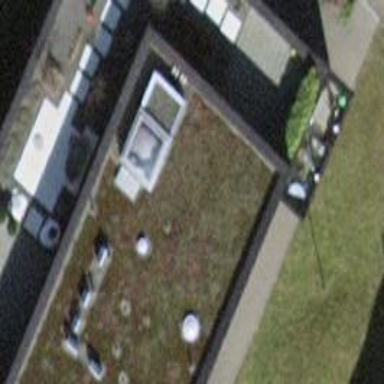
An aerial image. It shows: Apartment building with flat roof.